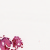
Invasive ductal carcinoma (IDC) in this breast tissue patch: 0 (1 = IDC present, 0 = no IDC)